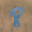
Label: 8